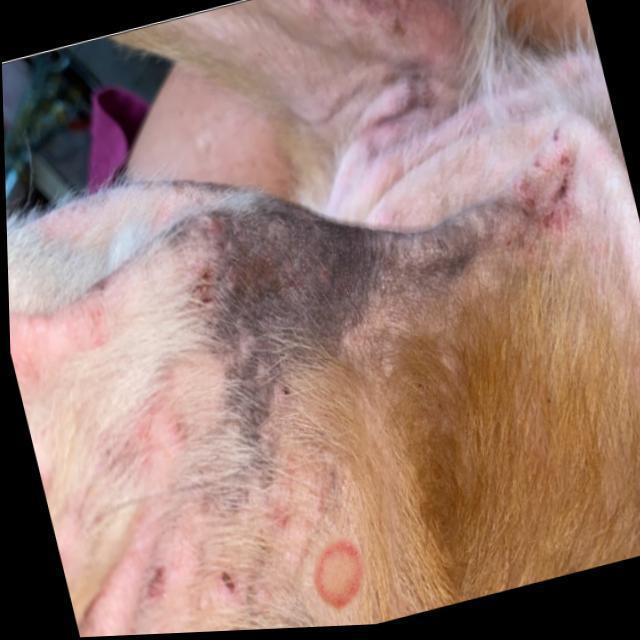
Canine ringworm (Dermatophytosis) — fungal infection caused by Microsporum or Trichophyton. Presents with circular alopecia, scaling, crusting, and broken hairs.